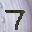
Label: 7